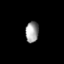
Tissue: skin
Cell type: Others
Senescence score: 0.8432
Nuclear area (px): 264
Mean DAPI intensity: 157.848